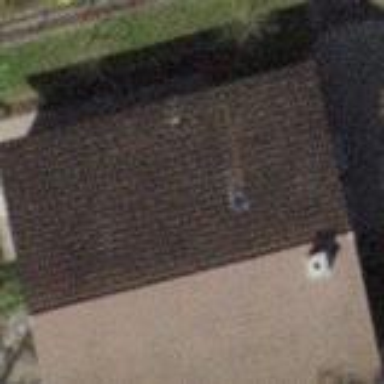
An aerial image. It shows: Detached building with gabled roof.